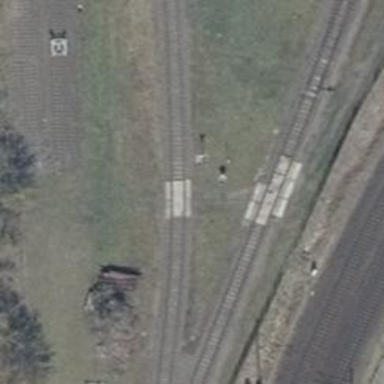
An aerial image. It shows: Railway signal.